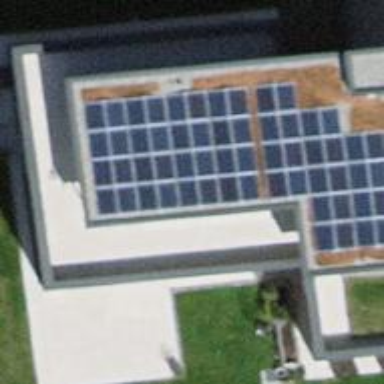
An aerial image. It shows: Small solar photovoltaic panel generator installed on roof.